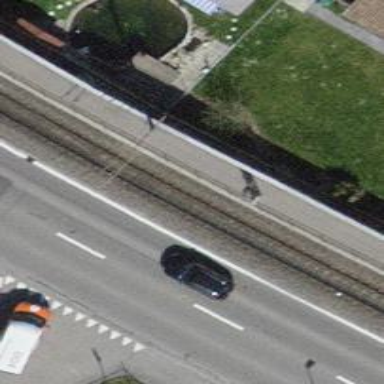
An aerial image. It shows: Narrow-gauge railway track with 1 electrified contact line.